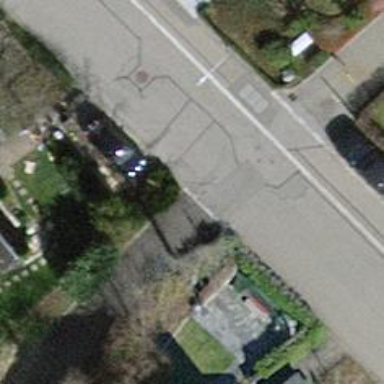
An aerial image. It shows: Unmarked crossing on the road.